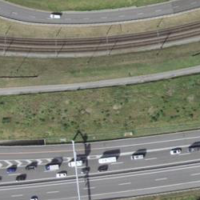
EUNIS habitat code: 57
Species observed at this site:
Dactylorhiza sambucina
Gomphocerippus rufus